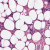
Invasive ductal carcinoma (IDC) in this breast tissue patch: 1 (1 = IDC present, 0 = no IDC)